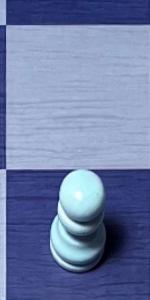
Label: Pawn_White